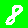
Digit: 8